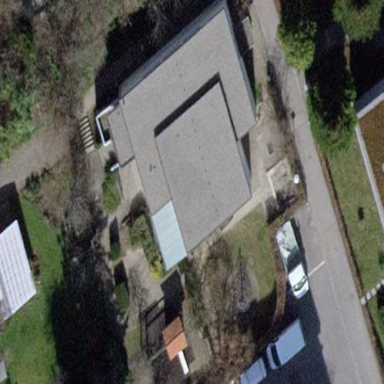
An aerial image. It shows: Kindergarten building.